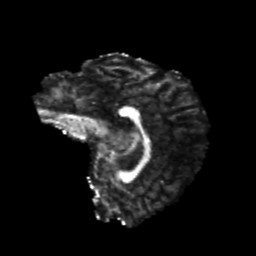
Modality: FA
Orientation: sagittal
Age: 22
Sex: female
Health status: healthy
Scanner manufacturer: philips
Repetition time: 7.39 s
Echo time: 0.08599 s